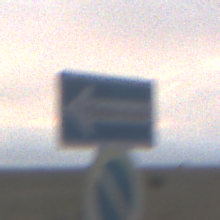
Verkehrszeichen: EinbahnstrasseLinksweisend
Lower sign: EingeschraenktesHalteverbot
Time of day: SunriseSunset
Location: Outdoor (Nature)
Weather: Overcast
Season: NotSpecified
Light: Natural